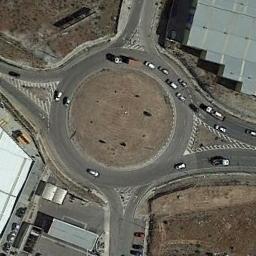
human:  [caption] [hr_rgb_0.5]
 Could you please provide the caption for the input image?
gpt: There are many cars at the roundabout .

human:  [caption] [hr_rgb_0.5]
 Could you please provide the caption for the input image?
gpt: The roundabout with four exits and entrances is surrounded by some buildings and some cars are driving on the roundabout .

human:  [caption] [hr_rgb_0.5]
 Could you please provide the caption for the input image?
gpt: The roundabout is on the bare land next to buildings .

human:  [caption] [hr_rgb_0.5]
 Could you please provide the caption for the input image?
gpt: There are many vehicles on the road at the roundabout, Several buildings and a large area of ​​wasteland around the roundabout .

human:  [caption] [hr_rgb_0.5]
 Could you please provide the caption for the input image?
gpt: There are some buildings around the roundabout .